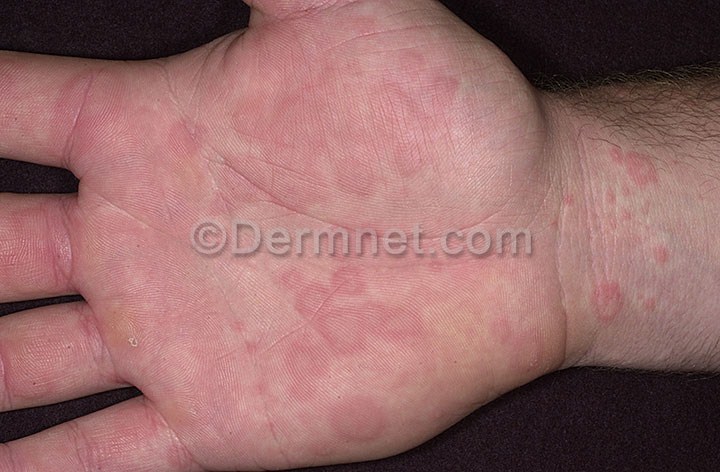
Disease: Vasculitis Photos